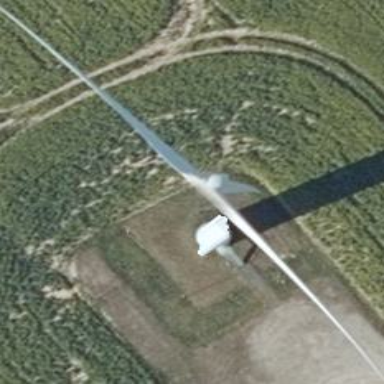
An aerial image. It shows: Wind generator powered by Vestas horizontal axis wind turbine.